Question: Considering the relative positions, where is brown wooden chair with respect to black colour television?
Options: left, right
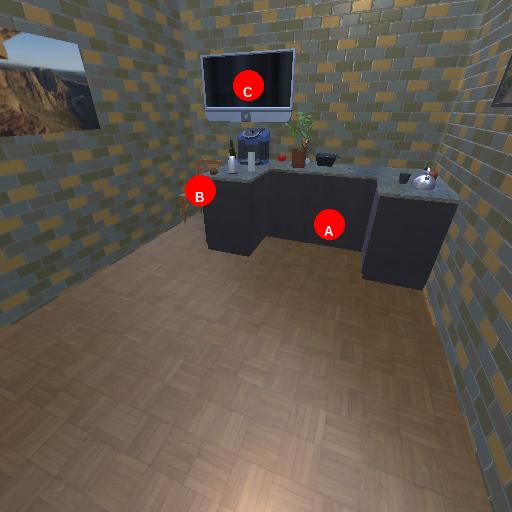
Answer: left